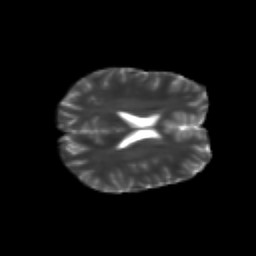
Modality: T2w
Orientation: axial
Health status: healthy
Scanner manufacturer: siemens
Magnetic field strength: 3 T
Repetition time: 10 s
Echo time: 0.092 s